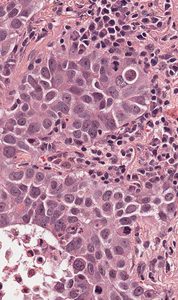
Tumor epithelial tissue: yes
Tumor-associated stroma tissue: yes
Normal tissue: no